Interaction volume radius: 5 \u00c5
Interaction volume height: 15 \u00c5
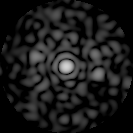
Disorder parameter: 0.8441